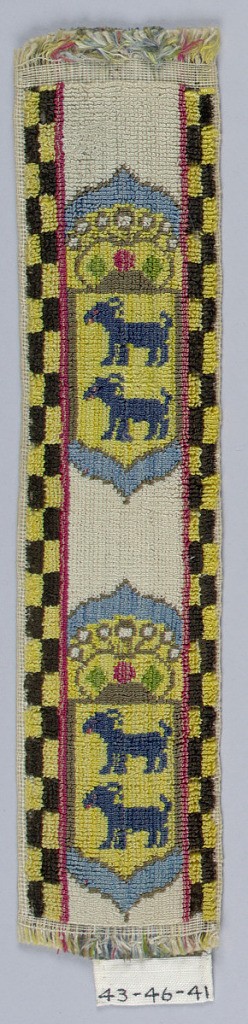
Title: Trimming
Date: early 19th century
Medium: White, black, and colored silks in uncut velvet weave.
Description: Crowned yellow shield with two goats in blue, on white ground.  Yellow and black checkerboard borders.